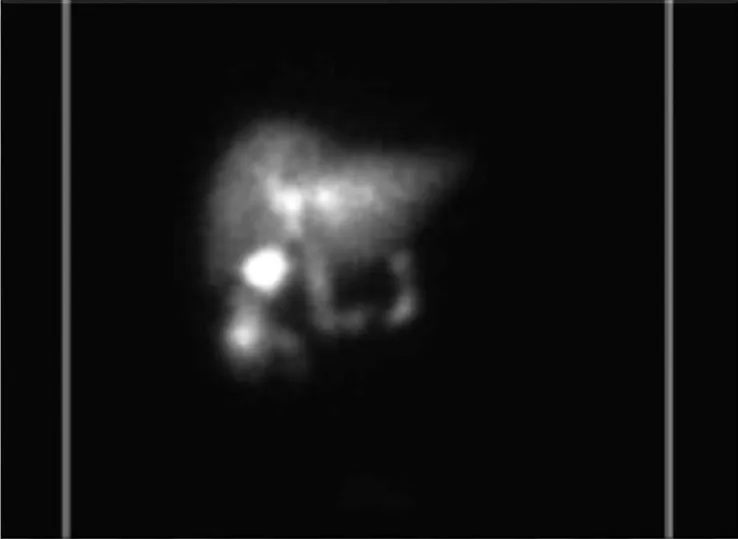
Preoperative Hepatic Scintigraphy suggestive of biliary flow to the colon through cholecystocolonic fistula in addition to its trajectory through the biliary tree.
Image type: radiology (scintigraphy)